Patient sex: F
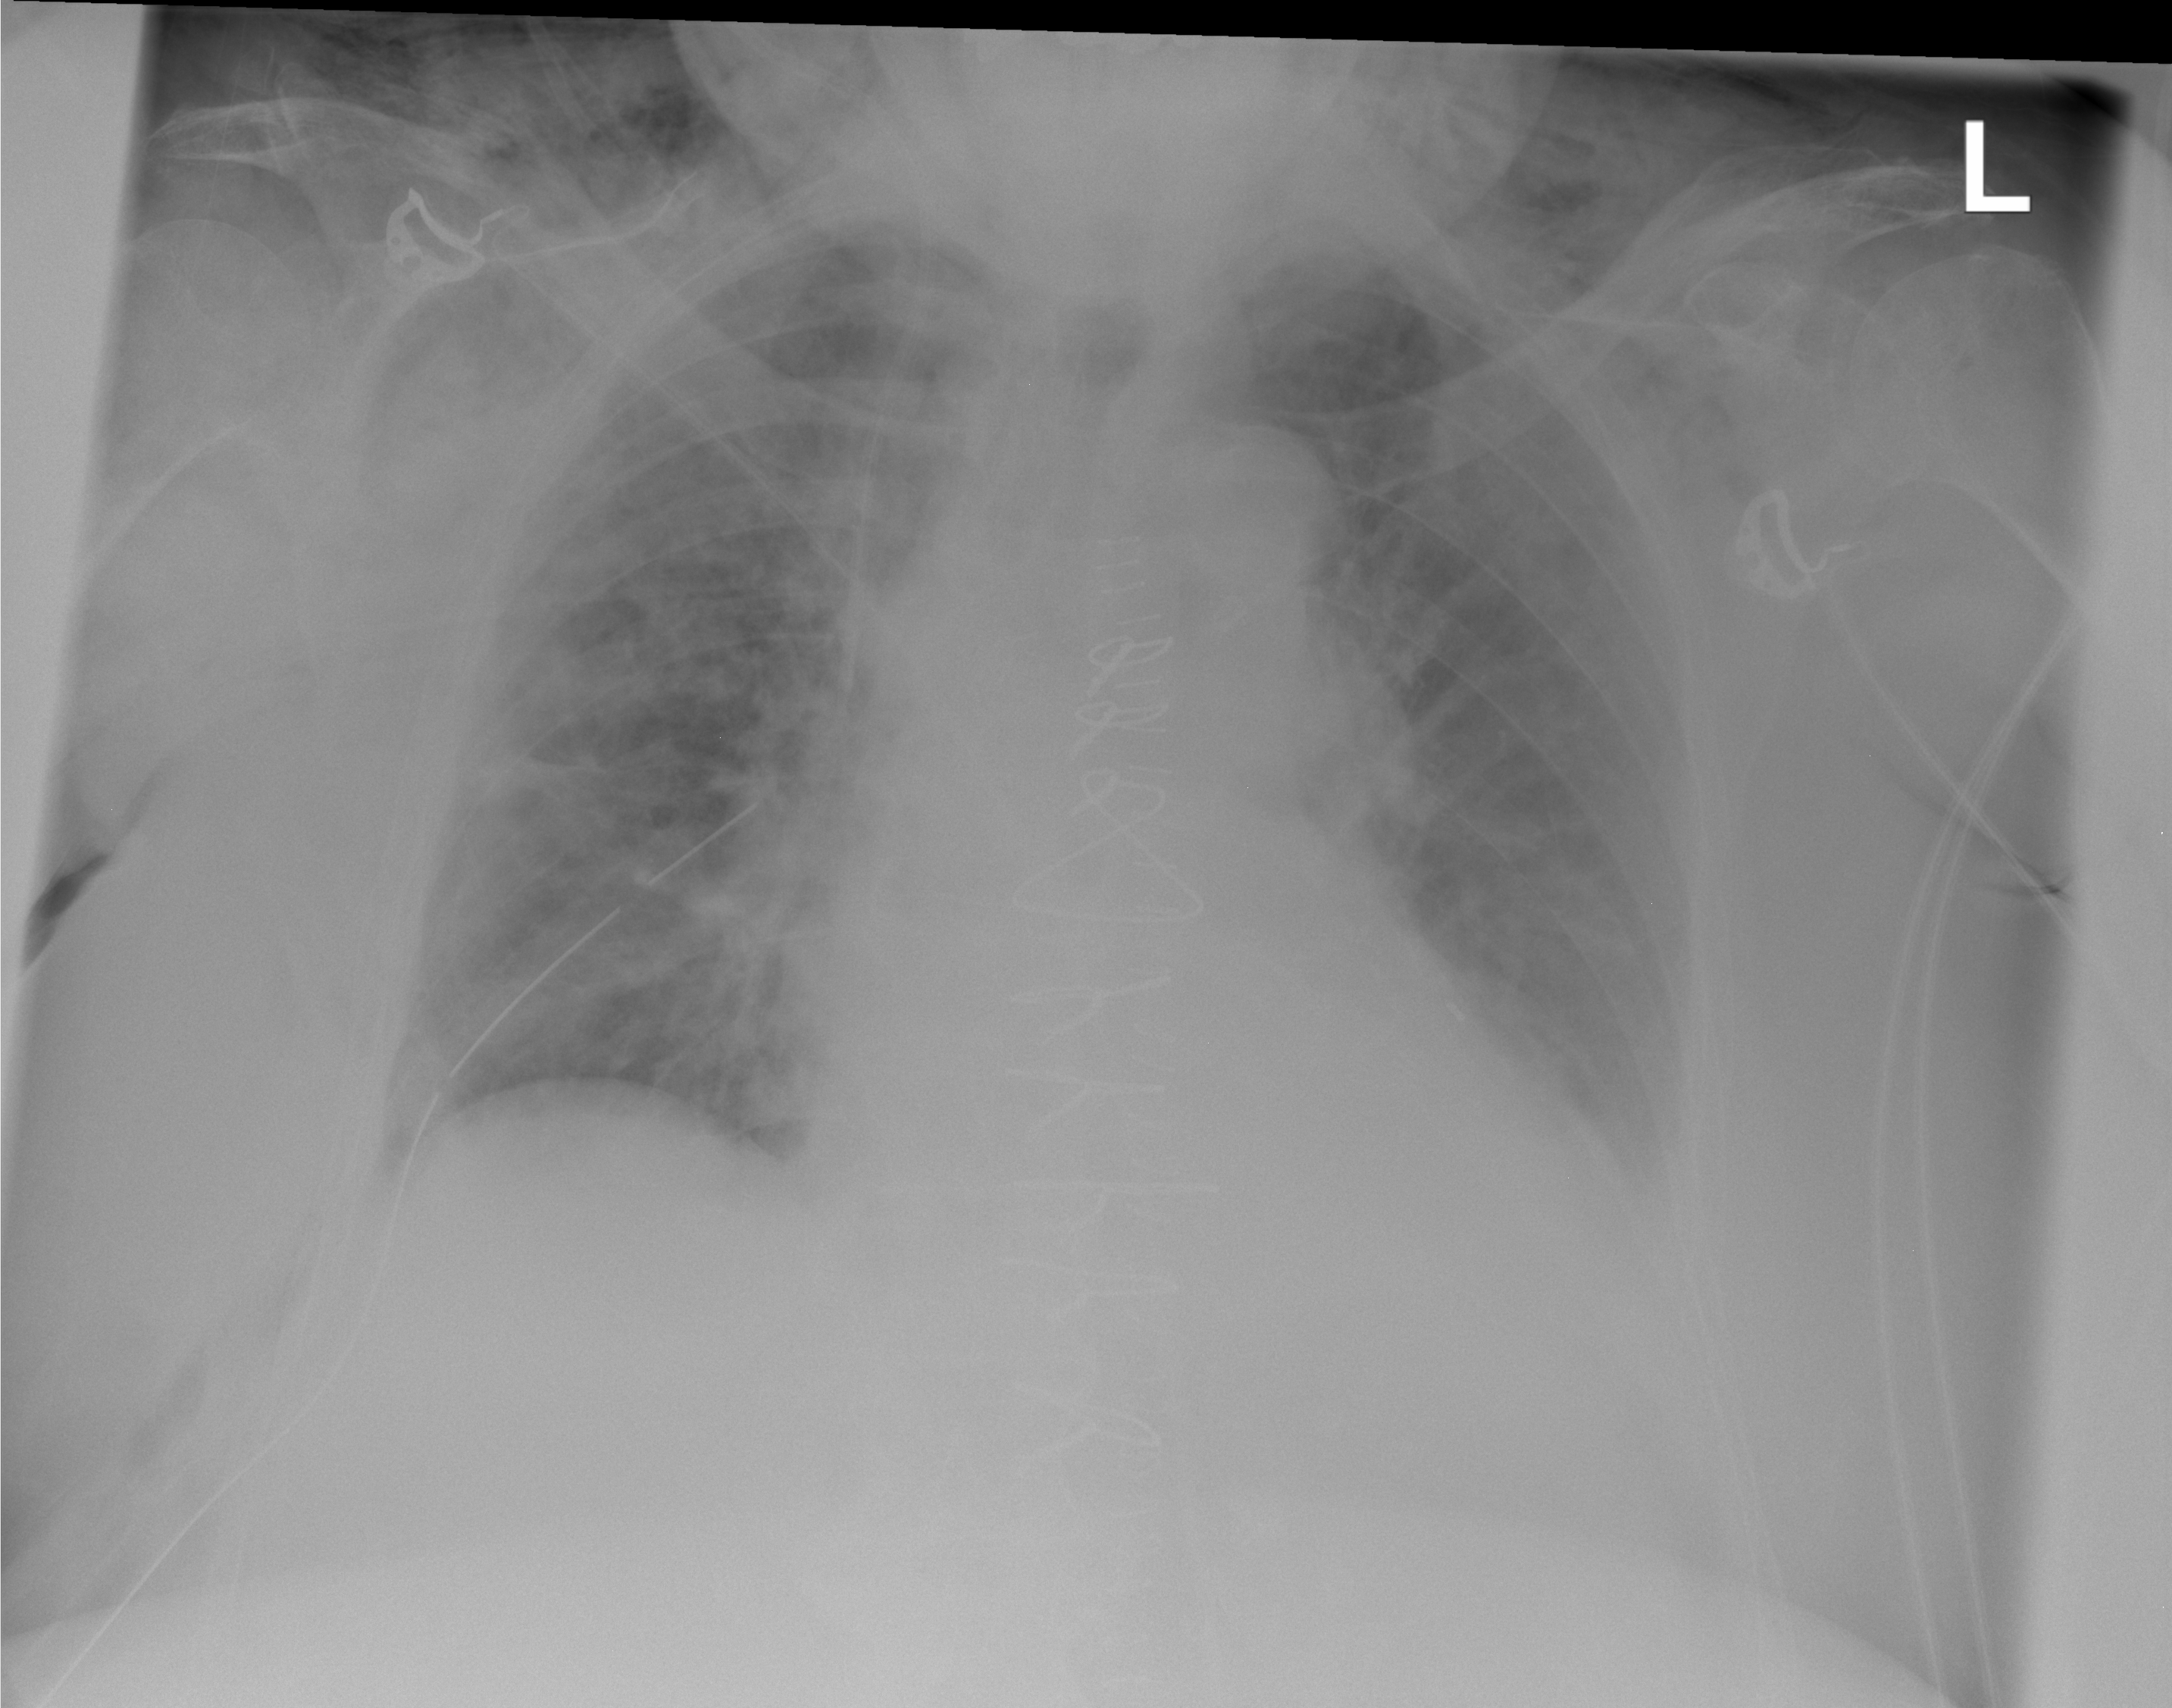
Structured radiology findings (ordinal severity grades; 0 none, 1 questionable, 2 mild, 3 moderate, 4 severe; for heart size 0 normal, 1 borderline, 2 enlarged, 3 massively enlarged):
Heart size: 0
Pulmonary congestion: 2
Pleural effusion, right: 2
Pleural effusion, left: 2
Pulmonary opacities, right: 1
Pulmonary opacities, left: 0
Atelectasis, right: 2
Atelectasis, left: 2